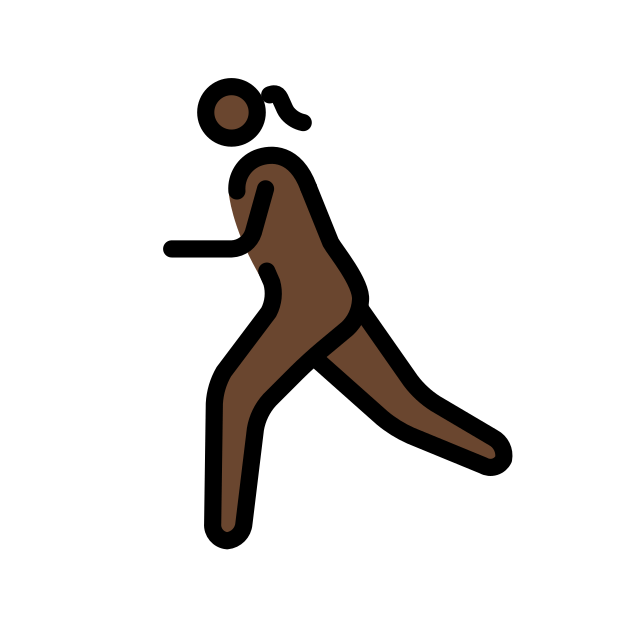
woman running: dark skin tone